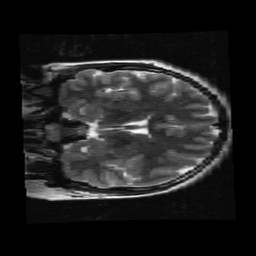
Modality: T2w
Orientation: coronal
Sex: male
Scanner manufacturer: ge
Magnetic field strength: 3 T
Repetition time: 5 s
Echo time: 0.101 s